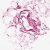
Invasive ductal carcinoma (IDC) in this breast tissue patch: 0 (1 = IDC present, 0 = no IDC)